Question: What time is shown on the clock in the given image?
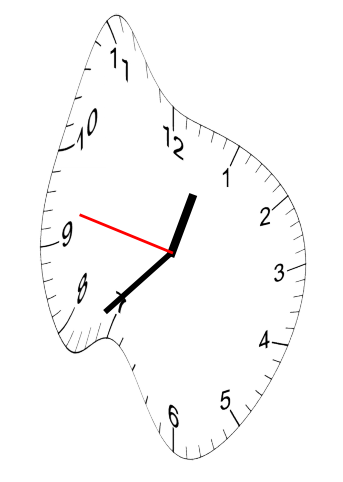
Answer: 12:37:47